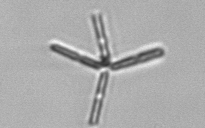
Label: Thalassionema